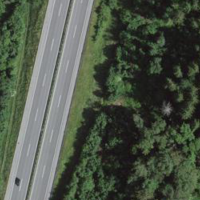
EUNIS habitat code: 44
Species observed at this site:
Milvus milvus